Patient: sex F, age 80
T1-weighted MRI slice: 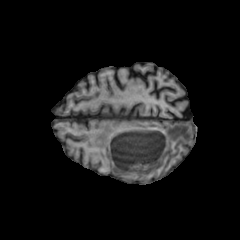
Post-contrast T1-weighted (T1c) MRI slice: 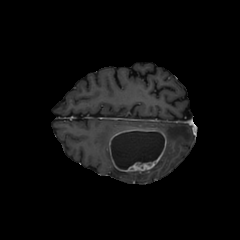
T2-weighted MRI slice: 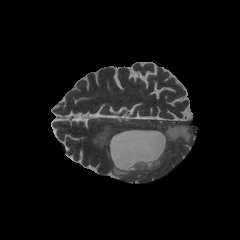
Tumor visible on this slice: yes
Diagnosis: Glioblastoma, IDH-wildtype
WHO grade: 4